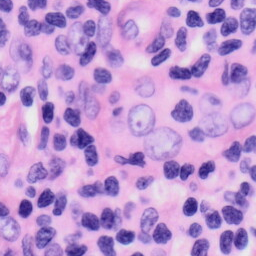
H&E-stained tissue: Skin